Interaction volume radius: 10 \u00c5
Interaction volume height: 10 \u00c5
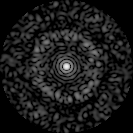
Disorder parameter: 0.8717